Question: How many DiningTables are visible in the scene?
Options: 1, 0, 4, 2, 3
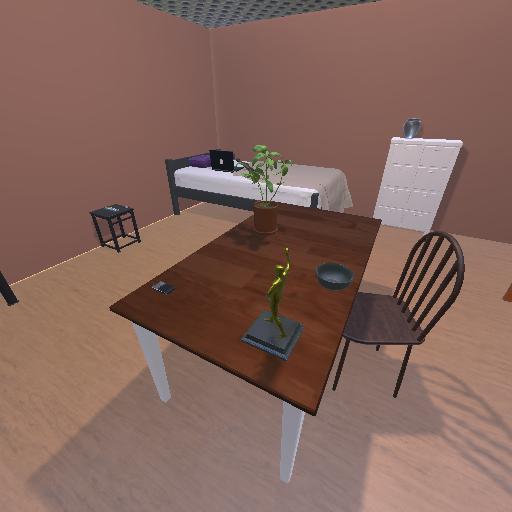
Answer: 1